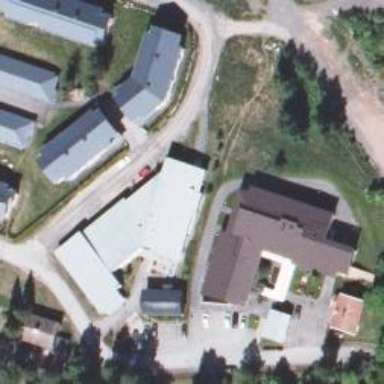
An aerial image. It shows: Clinic building providing healthcare services.